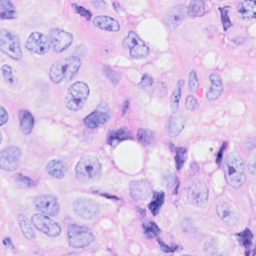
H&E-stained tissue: Breast